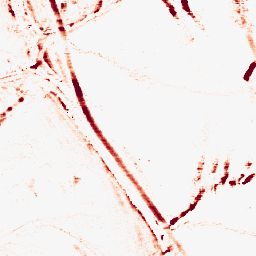
Category: morphological
Decomposition family: morphological_rect
Decomposition parameters: operation: opening
width: 10
height: 3
Upsampling method: nearest
Upsampling parameters: scale: 2
Upsampling scale: 2